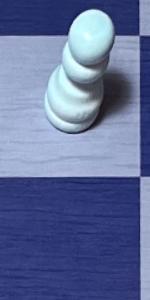
Label: Empty